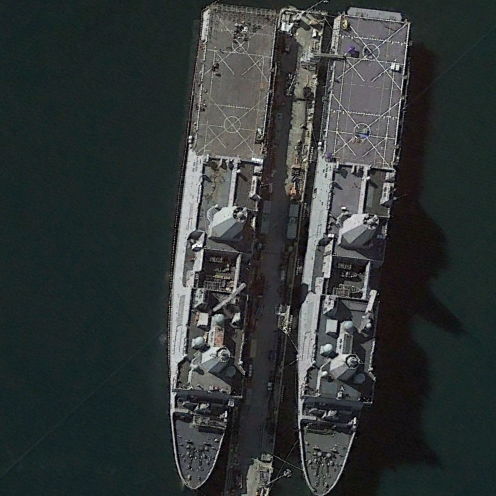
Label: combat